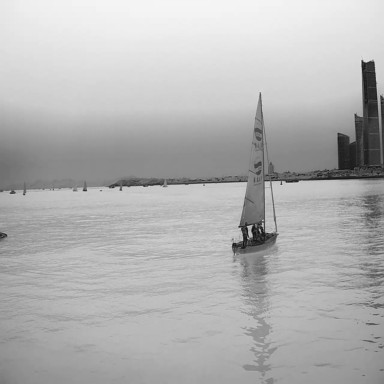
There is a container_ship in the infrared image.